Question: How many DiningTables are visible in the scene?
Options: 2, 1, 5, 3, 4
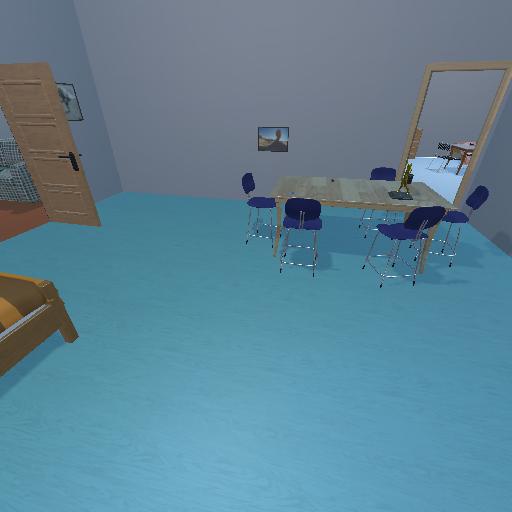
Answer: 2